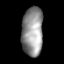
Tissue: prostate
Cell type: Fibroblasts
Senescence score: 0.7934
Nuclear area (px): 1007
Mean DAPI intensity: 148.85